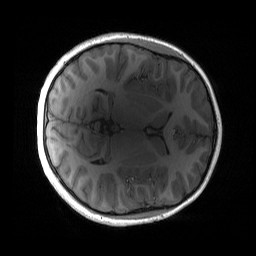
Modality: T1w
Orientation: axial
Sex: female
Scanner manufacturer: siemens
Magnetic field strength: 3 T
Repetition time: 1.9 s
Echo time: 0.00243 s